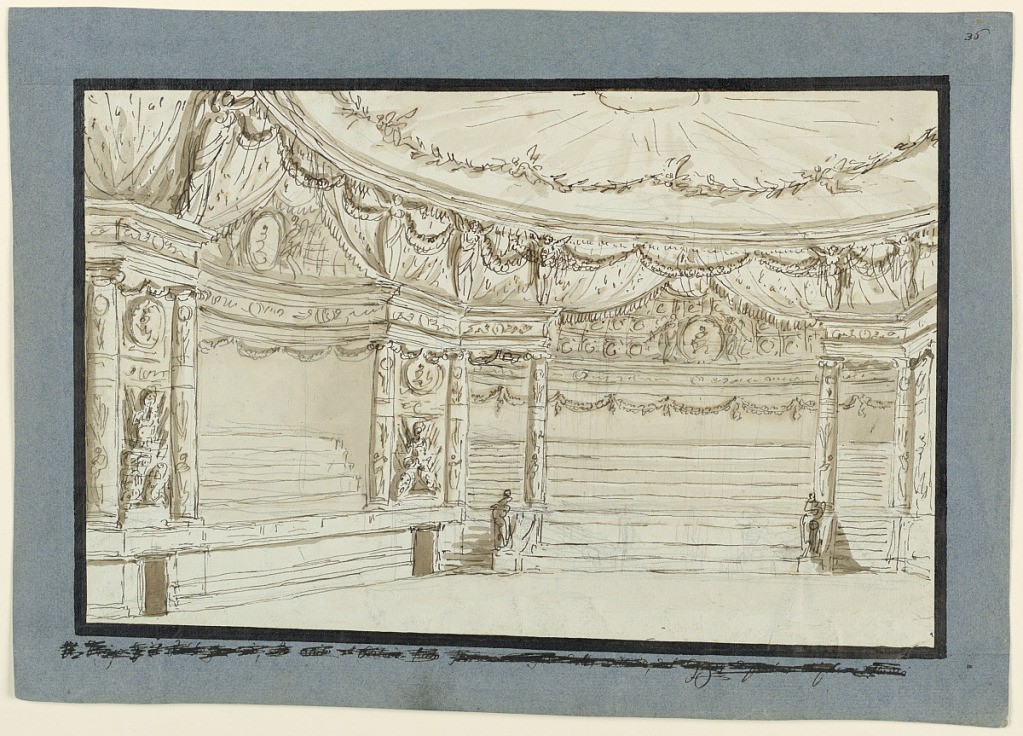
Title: Sketch for Decoration, Interior of Theater
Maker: Giuseppe Barberi, Italian, 1746–1809
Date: early 19th century
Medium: Pen and brown ink, brush and brown wash on off-white laid paper, lined
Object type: Drawing
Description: Horizontal rectangle. Interior of theater showing decorated niches and ceiling.